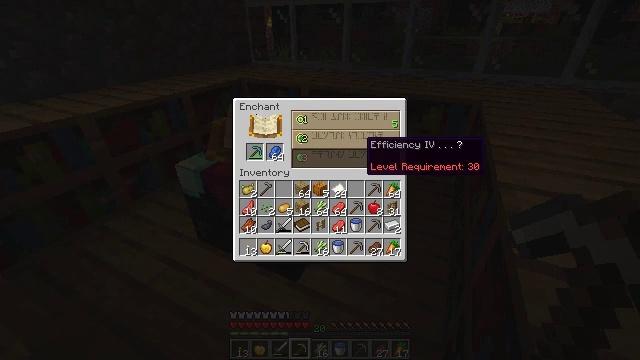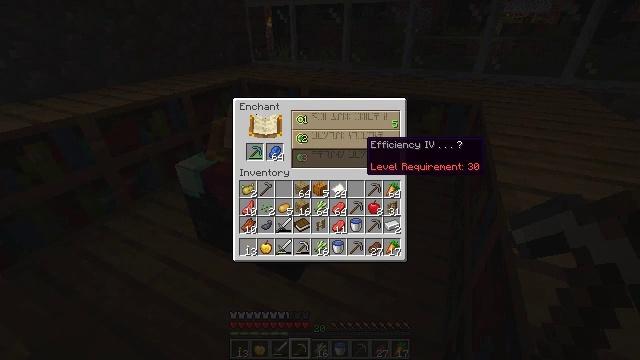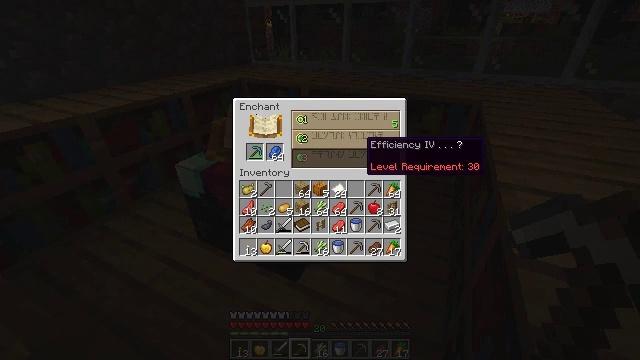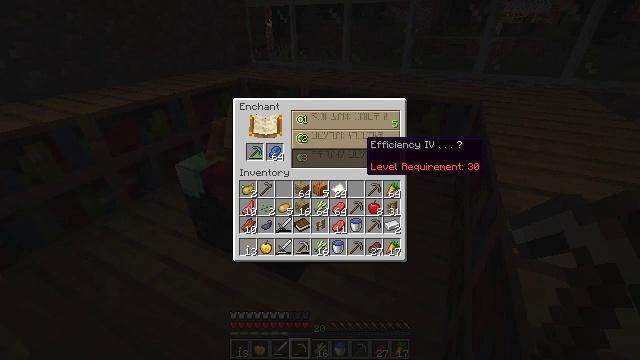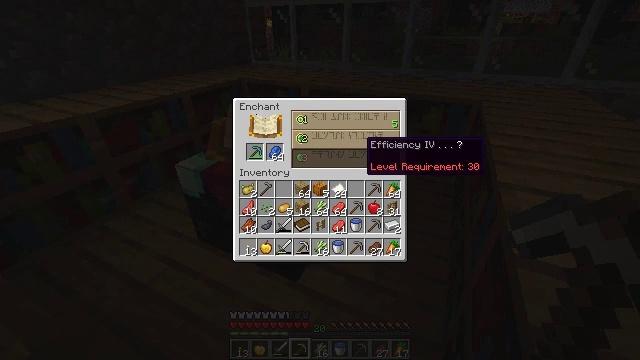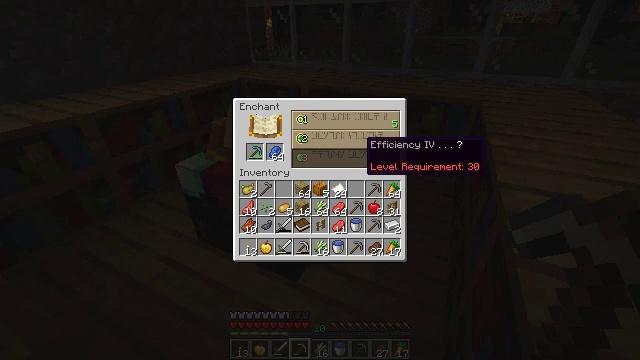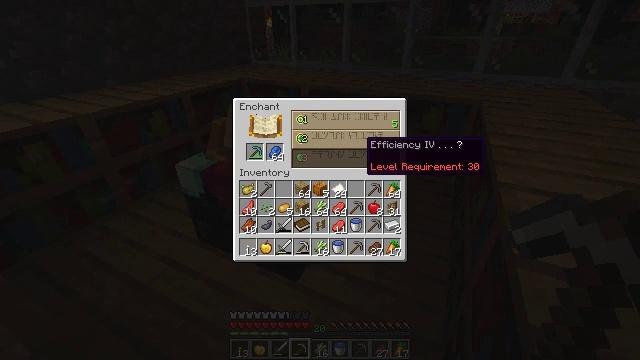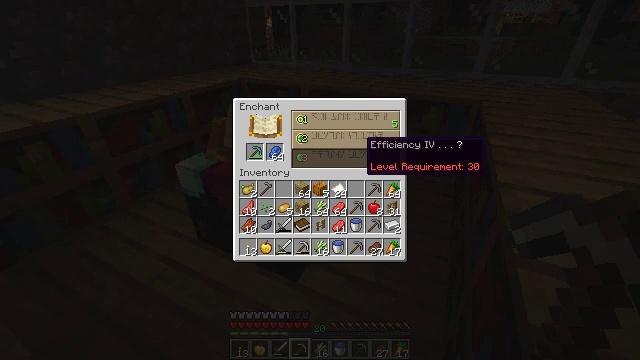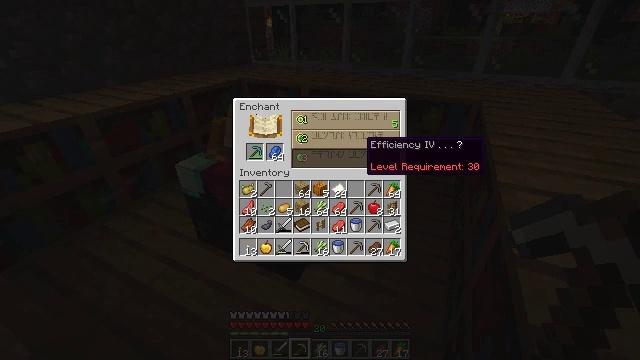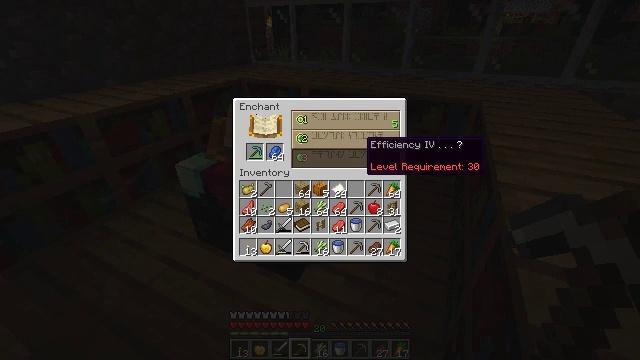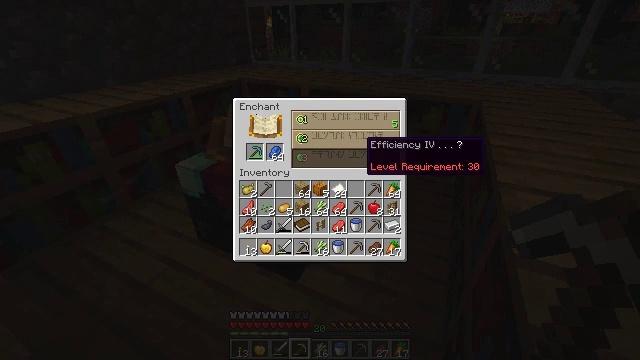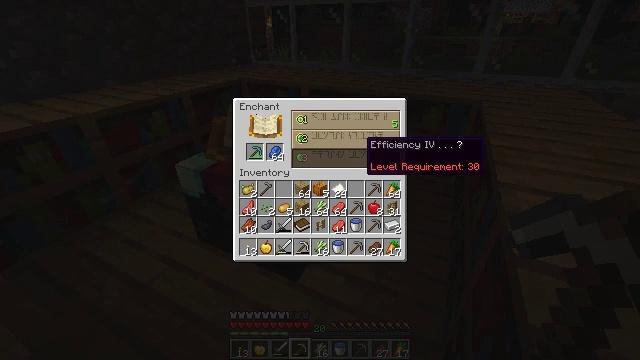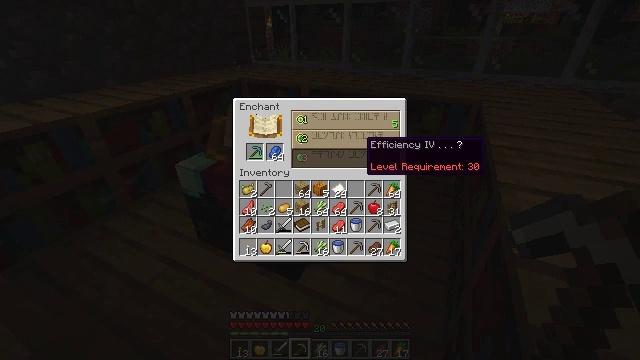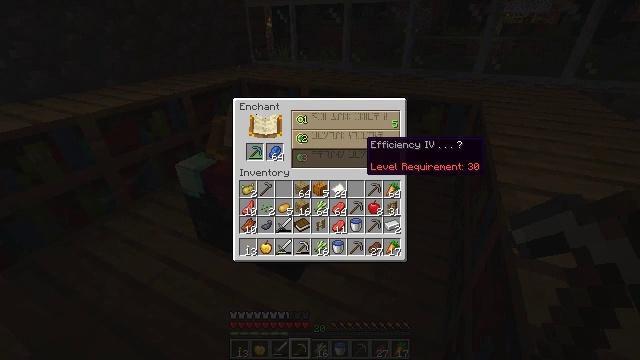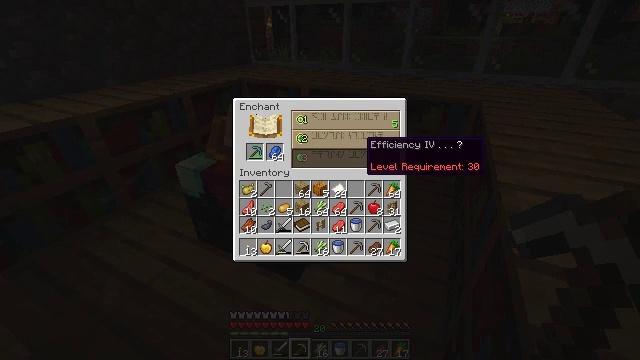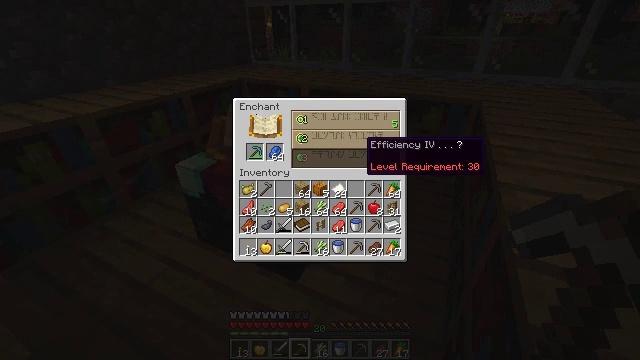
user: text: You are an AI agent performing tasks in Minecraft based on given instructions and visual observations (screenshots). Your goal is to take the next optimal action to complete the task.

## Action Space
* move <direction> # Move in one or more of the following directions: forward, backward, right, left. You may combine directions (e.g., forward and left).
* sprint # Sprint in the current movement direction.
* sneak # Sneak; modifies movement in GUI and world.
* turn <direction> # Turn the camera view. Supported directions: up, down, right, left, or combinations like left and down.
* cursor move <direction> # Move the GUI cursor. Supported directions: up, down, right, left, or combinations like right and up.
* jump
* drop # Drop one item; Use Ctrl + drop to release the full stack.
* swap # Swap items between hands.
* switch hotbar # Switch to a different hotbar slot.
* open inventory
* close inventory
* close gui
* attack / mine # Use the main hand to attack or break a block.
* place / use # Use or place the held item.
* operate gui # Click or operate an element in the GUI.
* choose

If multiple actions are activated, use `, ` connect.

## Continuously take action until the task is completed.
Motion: motion action
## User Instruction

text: Use two pieces of paper and four wooden planks to craft a cartography table.
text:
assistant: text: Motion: no_op
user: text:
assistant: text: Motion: no_op
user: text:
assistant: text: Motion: no_op
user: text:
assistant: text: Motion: no_op
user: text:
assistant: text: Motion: no_op
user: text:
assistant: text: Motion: no_op
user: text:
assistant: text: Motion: no_op
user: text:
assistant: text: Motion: no_op
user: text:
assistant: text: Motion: no_op
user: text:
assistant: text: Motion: no_op
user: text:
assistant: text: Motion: no_op
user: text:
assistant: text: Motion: no_op
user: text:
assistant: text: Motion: no_op
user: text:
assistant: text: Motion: no_op
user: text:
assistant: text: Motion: no_op
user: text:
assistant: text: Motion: no_op
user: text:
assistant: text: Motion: no_op
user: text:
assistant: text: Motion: no_op
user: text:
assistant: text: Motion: no_op
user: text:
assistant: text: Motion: no_op
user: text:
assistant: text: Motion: no_op
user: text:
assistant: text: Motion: no_op
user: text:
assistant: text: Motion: no_op
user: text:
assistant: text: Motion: no_op
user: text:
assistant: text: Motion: no_op
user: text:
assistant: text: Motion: no_op
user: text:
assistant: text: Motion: no_op
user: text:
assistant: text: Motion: no_op
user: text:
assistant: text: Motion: no_op
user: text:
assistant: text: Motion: no_op